Field crop: maize
Growth stage: 2
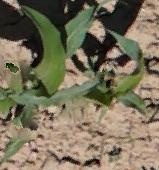
Species: maize